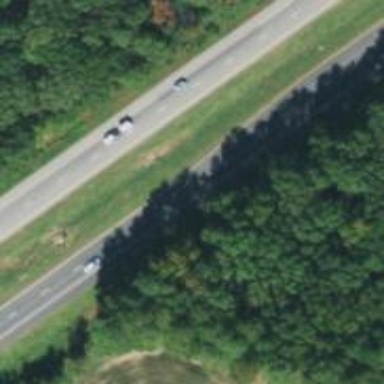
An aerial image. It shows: This image shows trunk highway that functions as expressway.